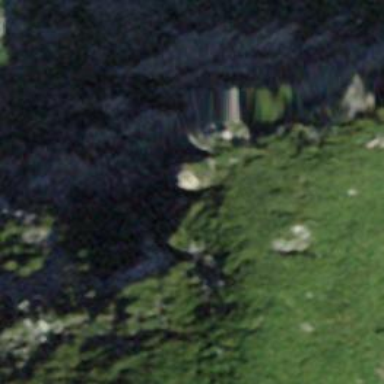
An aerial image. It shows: Natural cliff.